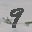
Label: 9